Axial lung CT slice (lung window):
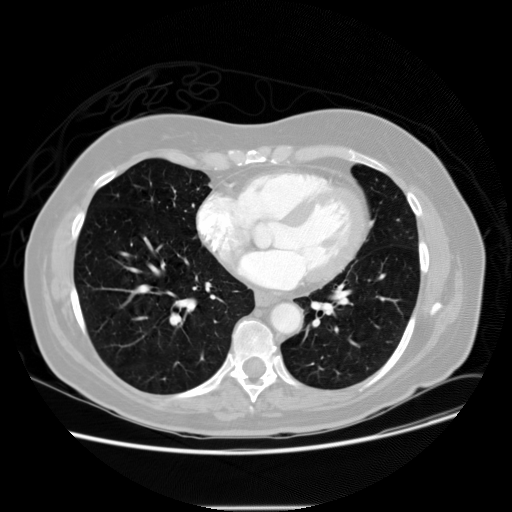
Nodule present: no